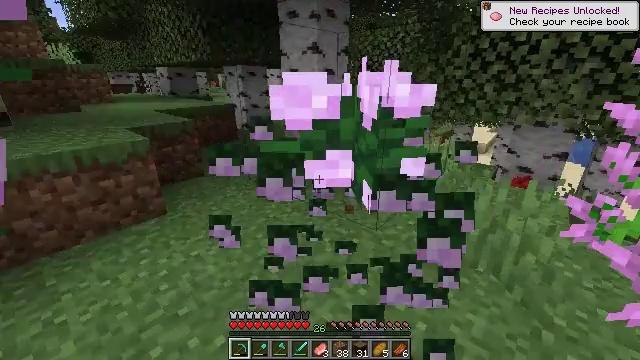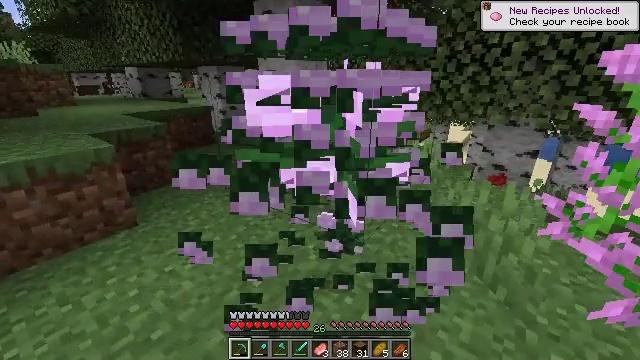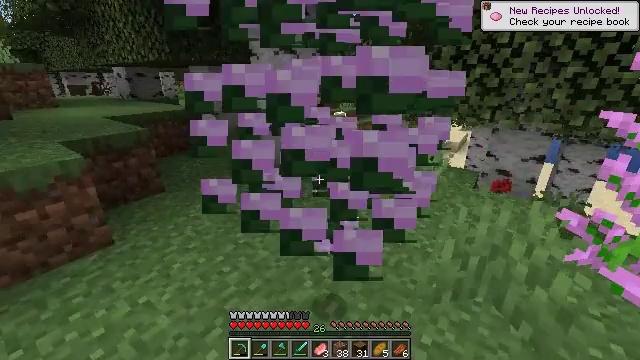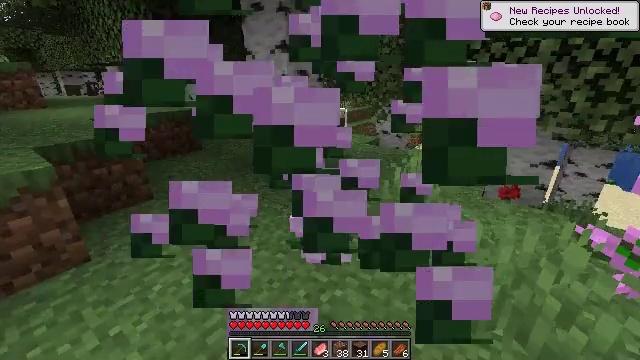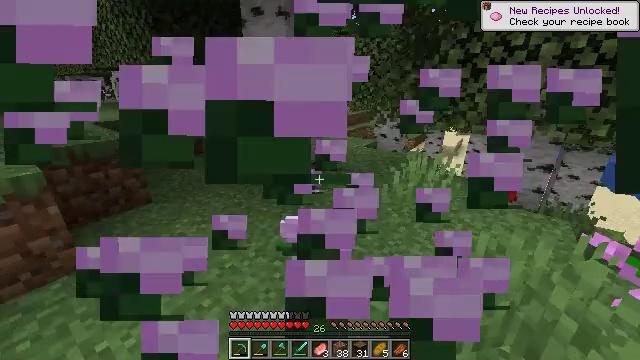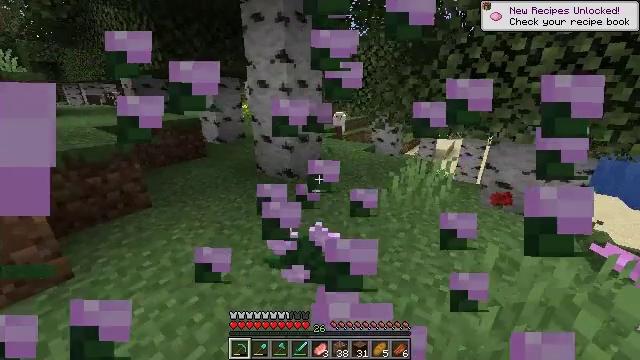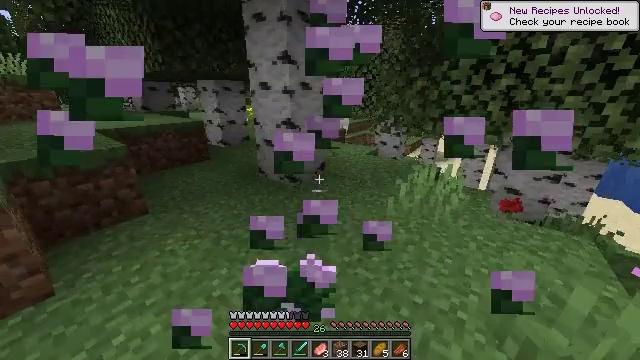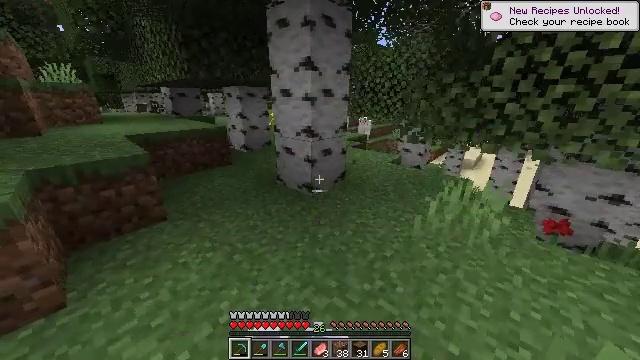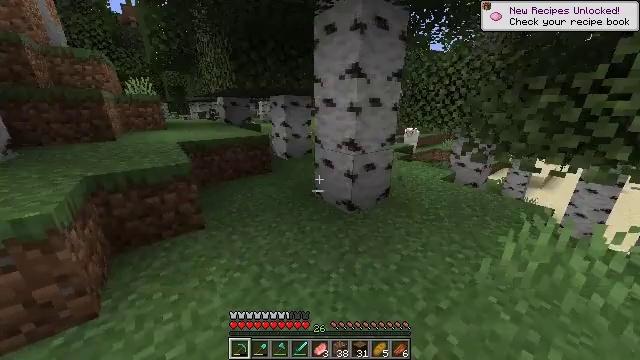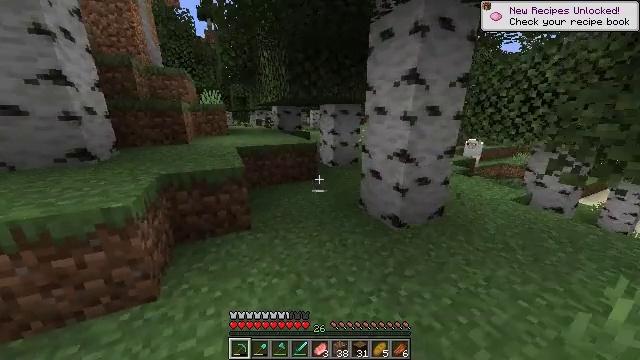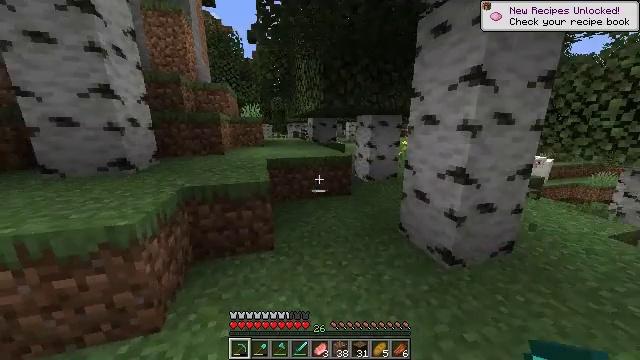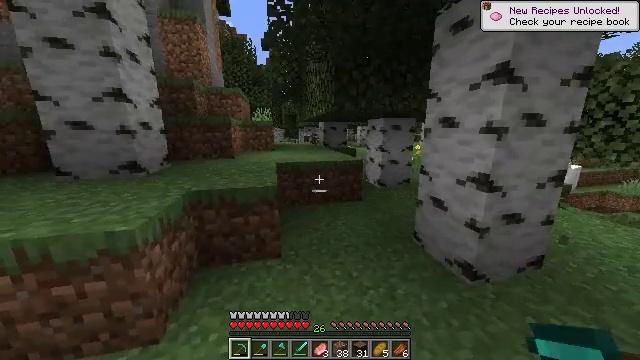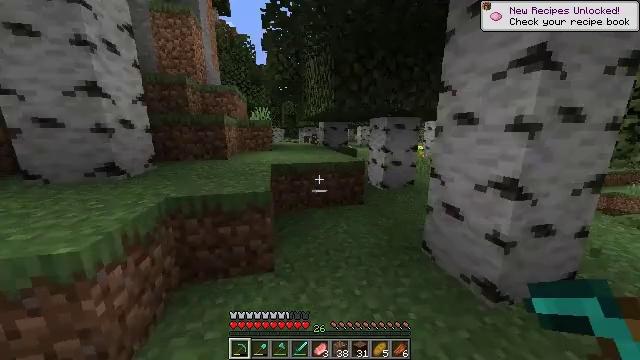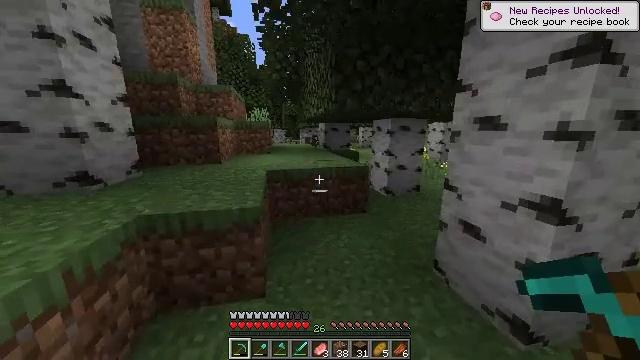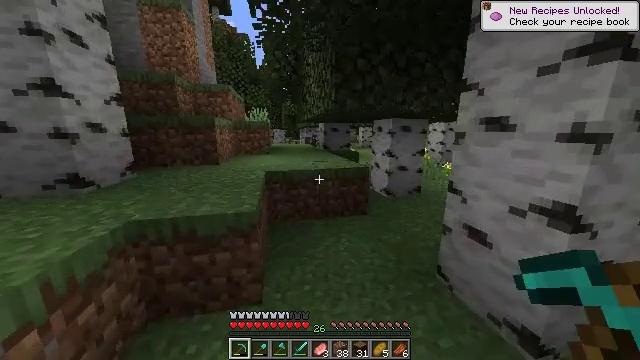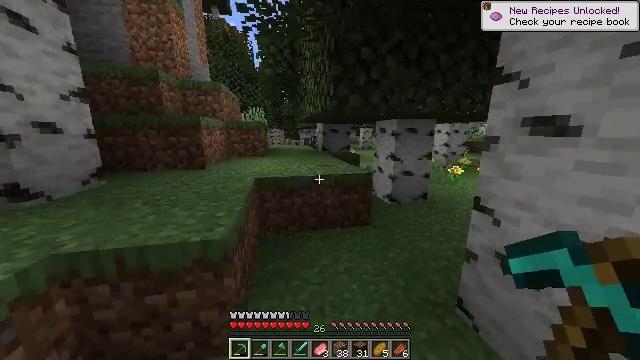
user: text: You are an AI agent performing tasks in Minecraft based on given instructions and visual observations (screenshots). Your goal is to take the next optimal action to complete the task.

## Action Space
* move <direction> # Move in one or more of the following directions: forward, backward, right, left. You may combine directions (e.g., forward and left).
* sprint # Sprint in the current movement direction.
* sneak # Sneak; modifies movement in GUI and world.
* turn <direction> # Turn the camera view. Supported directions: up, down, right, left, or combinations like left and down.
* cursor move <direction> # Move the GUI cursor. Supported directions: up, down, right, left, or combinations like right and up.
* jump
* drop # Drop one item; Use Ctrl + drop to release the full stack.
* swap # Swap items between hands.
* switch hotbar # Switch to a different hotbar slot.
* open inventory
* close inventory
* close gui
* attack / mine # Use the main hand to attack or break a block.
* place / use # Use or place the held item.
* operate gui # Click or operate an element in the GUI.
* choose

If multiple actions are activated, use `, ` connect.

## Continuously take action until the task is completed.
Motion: motion action
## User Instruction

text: Collect a dandelion flower.
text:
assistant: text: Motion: move forward, turn right
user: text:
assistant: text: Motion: move forward
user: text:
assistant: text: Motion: move forward, sprint
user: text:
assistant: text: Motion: move forward, sprint
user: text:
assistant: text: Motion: move forward, sprint
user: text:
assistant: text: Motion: move forward, sprint
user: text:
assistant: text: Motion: move forward, sprint, turn left
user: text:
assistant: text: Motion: move forward, sprint, turn left and up
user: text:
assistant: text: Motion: move forward, sprint, turn left and up
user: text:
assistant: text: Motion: move forward, sprint, turn left and up
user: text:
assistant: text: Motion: move forward, sprint, turn left and up
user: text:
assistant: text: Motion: move forward, sprint
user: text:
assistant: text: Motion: move forward, sprint
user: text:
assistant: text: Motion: move forward, sprint
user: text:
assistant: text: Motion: move forward, sprint
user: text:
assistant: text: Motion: move forward, sprint
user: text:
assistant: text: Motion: move forward, sprint
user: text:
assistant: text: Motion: move forward, sprint, turn right
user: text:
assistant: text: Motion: move forward, sprint, turn right
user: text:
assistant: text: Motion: move forward, sprint, turn right
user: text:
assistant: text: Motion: move forward, sprint, turn right
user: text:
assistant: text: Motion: move forward, sprint, turn right
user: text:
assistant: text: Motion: move forward and move right, sprint
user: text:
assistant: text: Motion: move forward and move right, sprint, turn right
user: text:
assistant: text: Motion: move forward and move right, sprint, turn right
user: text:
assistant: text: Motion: move forward and move right, sprint
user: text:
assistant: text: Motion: move forward and move right, sprint, turn down
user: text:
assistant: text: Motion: move forward, sprint, turn down
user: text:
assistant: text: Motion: move forward, sprint, turn down
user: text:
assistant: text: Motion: move forward, sprint